Question: I am creating a React app with a Django backend and using Redux to maintain state. I am trying to render data in a child component and I keep getting this error: 'Objects are not valid as a React child (found: object with keys {id, sets, reps, weight, bridge_id}). If you meant to render a collection of children, use an array instead.'
What I have is a main screen 'RoutineScreen.js' which is supposed to render child components displaying the exercises in the routine and sets, reps, weight for each.
This is what my code looks like:
'''
function RoutineScreen() {
// Get routine id which is passed in through program screen components
const { id } = useParams()
const routine_id = id
//Extract program id from routine
const state = {...store.getState()}
let program_id
// -- set routines, which we will loop through to find program id
const routines = state.programRoutines.routines
// -- loop through routines, find match for routine_id
for (let i in routines) {
if (i.id == routine_id){
program_id = i.program
}
}
const dispatch = useDispatch()
const routineExercises = useSelector(state => state.routineExercises)
const { error, loading, exercises } = routineExercises
useEffect(() => {
dispatch(listRoutineExercises(program_id, routine_id))
}, [dispatch])
return (
<div className="screen-container">
<Header/>
<SearchBar/>
<div className="card-container">
{exercises.map((exercise, index) => (
// Render Routines
<Exercise key={exercise.id} routine_id={routine_id} index={index} exercise={exercise}/>
))}
</div>
</div>
)
}
export default RoutineScreen
function Exercise({ exercise, routine_id, index }) {
// Get routine id which was passed in through program screen components
const { id } = useParams()
const exercise_id = id
const dispatch = useDispatch()
// use spread operator to unpack elements from exerciseParameters
const exerciseParameters = useSelector(state => state.exerciseParameters)
const { error, loading, parameters } = exerciseParameters
useEffect(() => {
dispatch(listExerciseParams(routine_id, exercise_id))
}, [dispatch])
return (
<div style={{ textDecoration: 'none' }}>
<div>
<h3>{exercise.name} </h3>
<h4>{parameters[index].reps}</h4>
<h4>{parameters[index].weight}</h4>
</div>
</div>
)
}
export default Exercise
'''
Here is my data:
Note: I am completely new to React and Redux so feel free to let me know if there are also any other suggestions for how I should fix my code or if I am missing any relevant information for this problem. Thanks!
I tried to access the specific elements in the object by using 'parameters[index].reps', expecting that it would then display that data, but instead I received the error above.
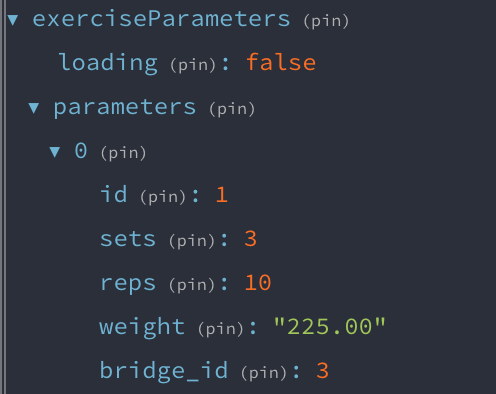
Answer: I think you can do something like :
'''
return(
<div style={{ textDecoration: 'none' }}>
<div>
<h3>{exercise.name} </h3>
{parameters.map(parameter => (
<>
<h4>{parameter.reps}</h4>
<h4>{parameter.weight}</h4>
</>
))}
</div>
</div>
)
'''